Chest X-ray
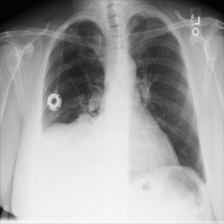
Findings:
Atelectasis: negative
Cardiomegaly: negative
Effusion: positive
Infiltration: negative
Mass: negative
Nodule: negative
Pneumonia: negative
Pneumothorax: negative
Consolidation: negative
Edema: negative
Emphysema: negative
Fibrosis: negative
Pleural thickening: negative
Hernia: negative